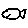
Label: fish